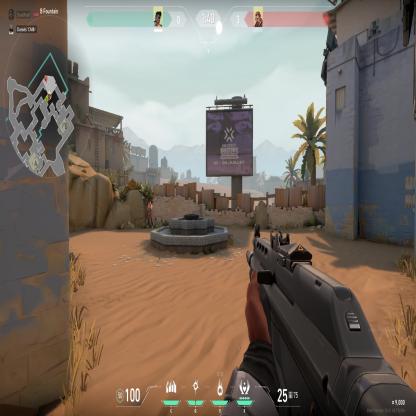
Label: enemy